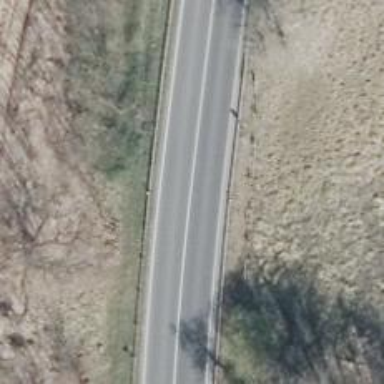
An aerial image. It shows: Asphalt road classified as primary highway.